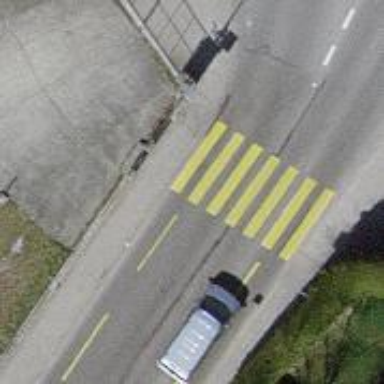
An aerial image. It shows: Marked crossing on the road.